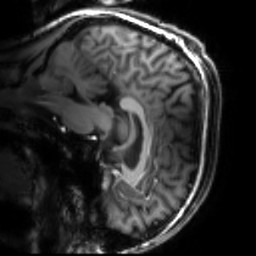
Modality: T1w
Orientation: sagittal
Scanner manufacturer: siemens
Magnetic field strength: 6.98 T
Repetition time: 2.2 s
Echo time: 0.00276 s